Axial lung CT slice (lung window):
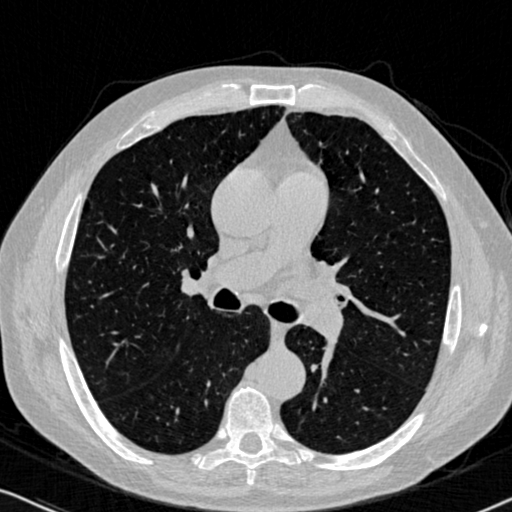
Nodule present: no